Question: I've designed a GUI with an 'ExpandableListView', please see sample picture below.

I want to know if it is possible to get the 'IDs' of all the child in the list without having to depend on the parent group.
Presently what I'm able to get is 0-2 for the first Parent and the second parent also starts from 0.
So basically I want to get the IDs like:
- - - -
Here my 'Custom adapter' class:
'''
public class MTOExpandableListAdapter extends BaseExpandableListAdapter {
private Context _context;
private List<String> _listDataHeader; // header titles
// child data in format of header title, child title
private HashMap<String, List<String>> _listDataChild;
public MTOExpandableListAdapter(Context context, List<String> listDataHeader, HashMap<String, List<String>> listChildData) {
this._context = context;
this._listDataHeader = listDataHeader;
this._listDataChild = listChildData;
}
@Override
public int getGroupCount() {
return this._listDataHeader.size();
}
@Override
public int getChildrenCount(int groupPosition) {
return this._listDataChild.get(this._listDataHeader.get(groupPosition)).size();
}
@Override
public Object getGroup(int groupPosition) {
return this._listDataHeader.get(groupPosition);
}
@Override
public Object getChild(int groupPosition, int childPosition) {
return this._listDataChild.get(this._listDataHeader.get(groupPosition)).get(childPosition);
}
@Override
public long getGroupId(int childPosition) {
return childPosition;
}
@Override
public long getChildId(int groupPosition, int childPosition) {
return childPosition;
}
@Override
public boolean hasStableIds() {
return false;
}
@Override
public View getGroupView(int groupPosition, boolean isExpanded, View convertView, ViewGroup parent) {
String headerTitle = (String) getGroup(groupPosition);
if (convertView == null) {
LayoutInflater inflater = (LayoutInflater) this._context.getSystemService(Context.LAYOUT_INFLATER_SERVICE);
convertView = inflater.inflate(R.layout.list_mto_group, null);
}
TextView lblListHeader = (TextView) convertView.findViewById(R.id.lblListHeader);
lblListHeader.setTypeface(null, Typeface.BOLD);
lblListHeader.setText(headerTitle);
return convertView;
}
@Override
public View getChildView(int groupPosition, final int childPosition, boolean isLastChild, View convertView, ViewGroup parent) {
final String childText = (String) getChild(groupPosition, childPosition);
if (convertView == null) {
LayoutInflater inflater = (LayoutInflater) this._context.getSystemService(Context.LAYOUT_INFLATER_SERVICE);
convertView = inflater.inflate(R.layout.list_mto_item, null);
}
TextView txtListChild = (TextView) convertView.findViewById(R.id.lblMTOListItem);
txtListChild.setText(childText);
return convertView;
}
@Override
public boolean isChildSelectable(int groupPosition, int childPosition) {
return true;
}
}
'''
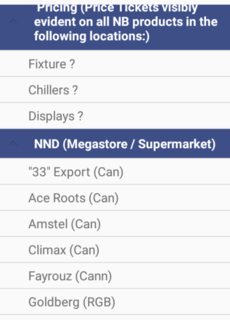
Answer: Okay, I see what you are asking. You are trying to get a unique ID for every child of every group, in numerical order.
'''
@Override
public long getChildId(int groupPosition, int childPosition) {
int id = 0;
for (int group = 0; group < groupPosition; group++) {
id += getChildrenCount(group);
}
id += childPosition;
return id;
}
'''